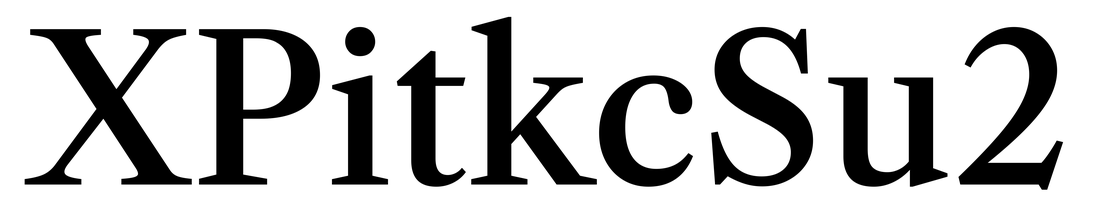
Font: LibreCaslonText_Medium